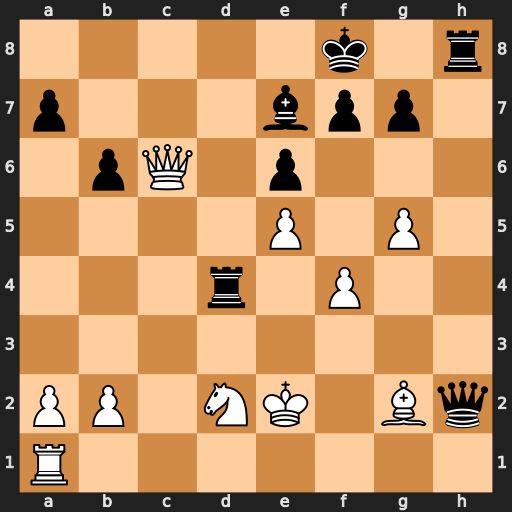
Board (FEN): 5k1r/p3bpp1/1pQ1p3/4P1P1/3r1P2/8/PP1NK1Bq/R7
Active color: w
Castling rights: -
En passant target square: -
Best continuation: Rh1 Qxh1 Bxh1